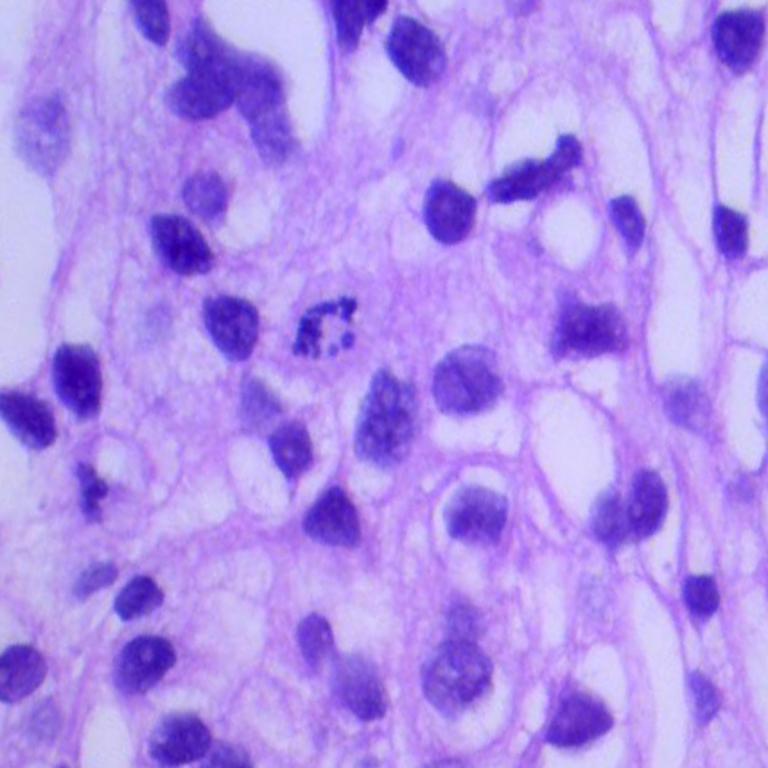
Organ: lung
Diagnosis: squamous carcinomas